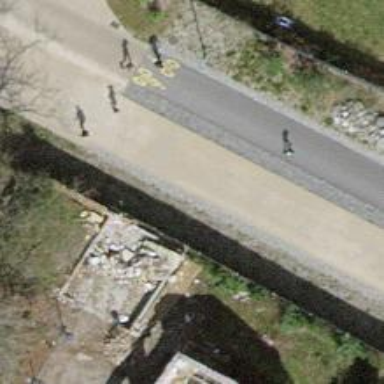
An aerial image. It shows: Asphalt cycleway for cycling.